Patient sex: M
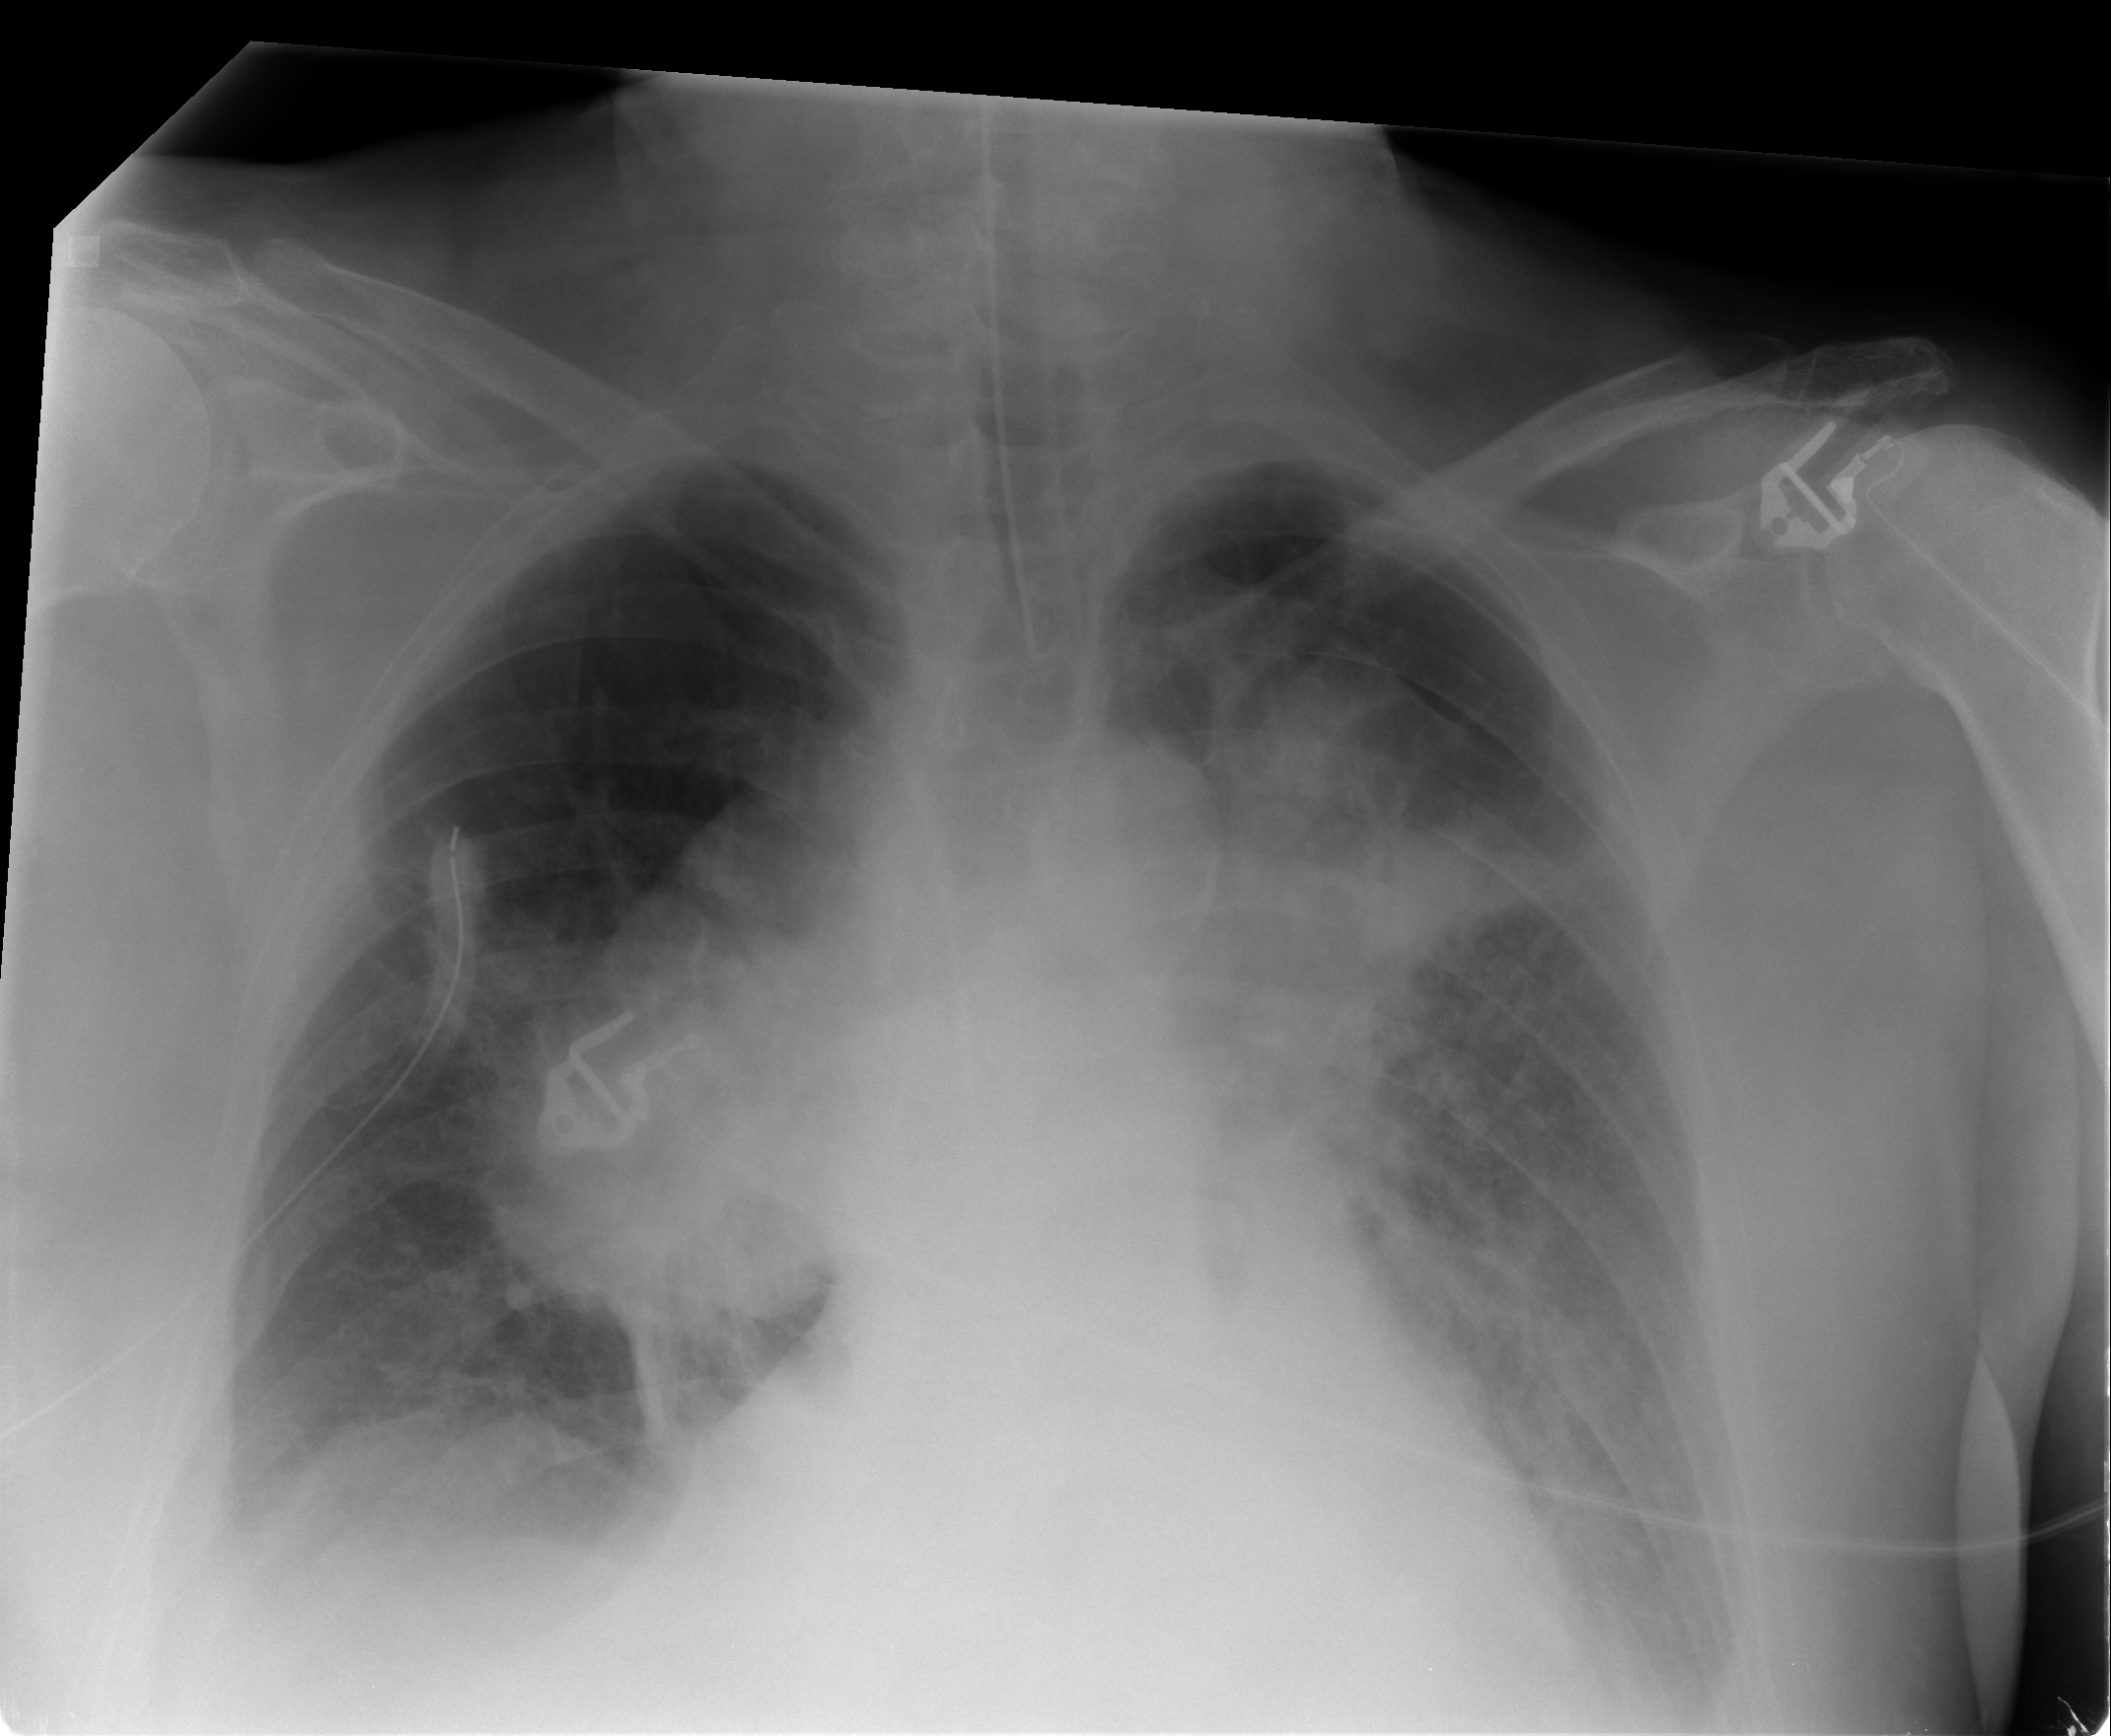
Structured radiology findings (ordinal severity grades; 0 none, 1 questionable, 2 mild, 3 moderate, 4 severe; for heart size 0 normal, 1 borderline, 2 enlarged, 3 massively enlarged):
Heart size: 0
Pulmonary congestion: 2
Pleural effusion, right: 2
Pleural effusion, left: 2
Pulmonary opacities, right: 2
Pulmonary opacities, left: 3
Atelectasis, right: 2
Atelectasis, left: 2